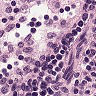
Metastatic tissue present: no